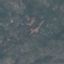
Land use / land cover class: HerbaceousVegetation